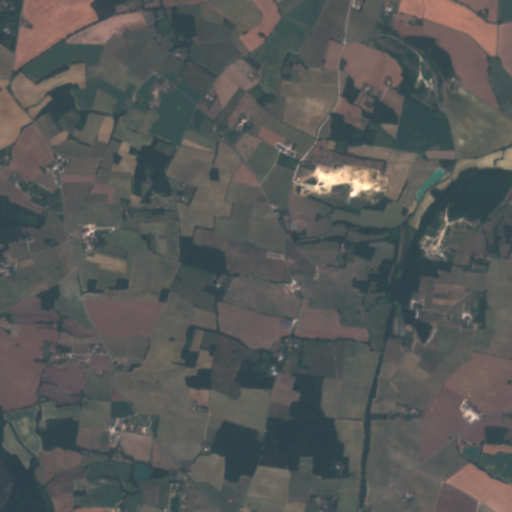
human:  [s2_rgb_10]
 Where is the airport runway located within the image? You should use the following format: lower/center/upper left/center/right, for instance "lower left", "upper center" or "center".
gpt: The airport runway is located in the lower center of the image.
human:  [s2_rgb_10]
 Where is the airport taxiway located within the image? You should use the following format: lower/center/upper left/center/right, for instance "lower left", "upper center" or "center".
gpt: The airport taxiway is located in the lower center of the image.
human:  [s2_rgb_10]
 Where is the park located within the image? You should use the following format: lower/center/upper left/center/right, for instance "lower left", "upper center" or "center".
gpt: The park is located in the center left of the image.
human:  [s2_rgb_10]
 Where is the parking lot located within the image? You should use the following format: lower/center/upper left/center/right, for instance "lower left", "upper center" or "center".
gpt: The parking lot is located in the center right of the image.
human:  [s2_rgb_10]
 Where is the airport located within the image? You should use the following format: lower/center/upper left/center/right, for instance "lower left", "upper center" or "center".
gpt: There is no airport in the image.